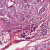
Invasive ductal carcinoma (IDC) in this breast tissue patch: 1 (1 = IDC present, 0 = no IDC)